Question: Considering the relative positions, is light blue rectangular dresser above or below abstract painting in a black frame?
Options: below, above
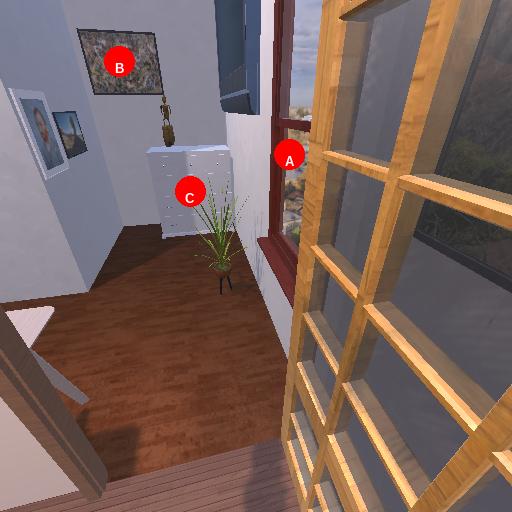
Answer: below